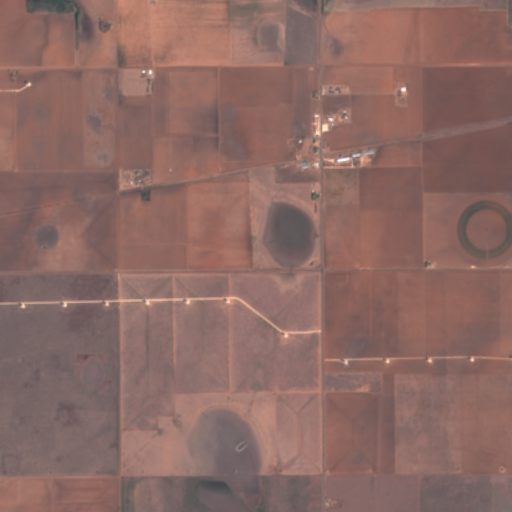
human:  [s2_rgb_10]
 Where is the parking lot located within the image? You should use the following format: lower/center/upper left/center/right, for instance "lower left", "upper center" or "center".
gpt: The parking lot is located in the upper center of the image.
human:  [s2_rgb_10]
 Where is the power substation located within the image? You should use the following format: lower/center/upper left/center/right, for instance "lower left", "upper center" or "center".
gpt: The power substation is located in the upper center of the image.
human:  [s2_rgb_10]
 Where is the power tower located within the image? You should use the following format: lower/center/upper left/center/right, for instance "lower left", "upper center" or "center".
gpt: The power tower is located in the lower of the image.
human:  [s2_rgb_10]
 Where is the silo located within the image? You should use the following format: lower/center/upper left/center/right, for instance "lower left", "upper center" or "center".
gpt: The silo is located in the upper right of the image.
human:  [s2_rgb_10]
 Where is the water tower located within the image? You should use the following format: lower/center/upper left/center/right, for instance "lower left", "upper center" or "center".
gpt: The water tower is located in the upper center of the image.
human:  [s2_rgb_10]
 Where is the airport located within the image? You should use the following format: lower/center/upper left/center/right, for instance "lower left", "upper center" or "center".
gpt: There is no airport in the image.